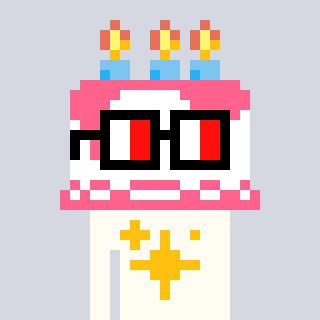
a pixel art character with square glasses with black frames and red eyes, a cake-shaped head and a grayscale-colored body on a cool background